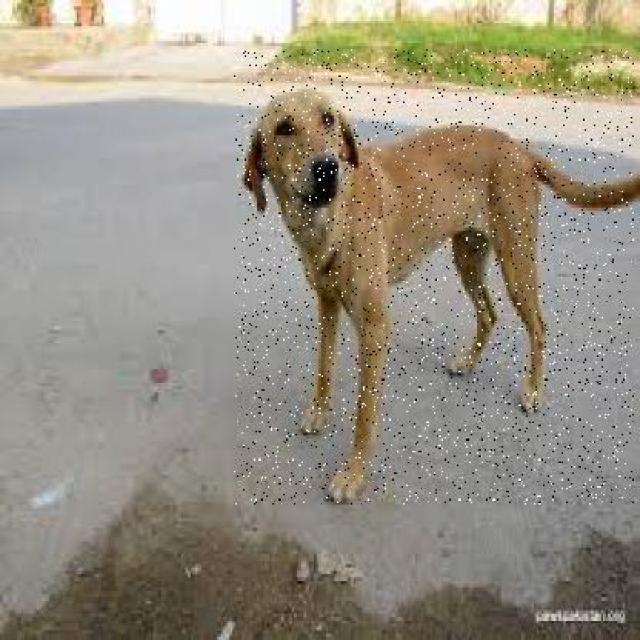
Healthy canine skin — no visible lesions, inflammation, or abnormalities. The skin and coat appear normal.